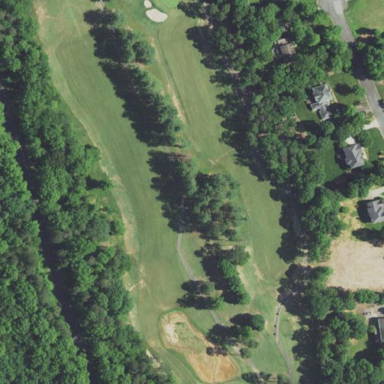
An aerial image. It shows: Golf fairway surrounded by grass.